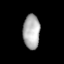
Tissue: lung
Cell type: Fibroblasts
Senescence score: 0.55
Nuclear area (px): 559
Mean DAPI intensity: 176.723